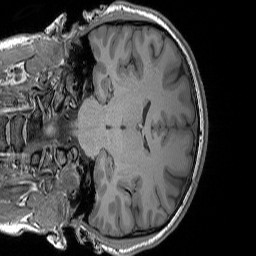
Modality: T1w
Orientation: coronal
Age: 27
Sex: male
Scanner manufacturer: siemens
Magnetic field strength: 3 T
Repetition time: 1.9 s
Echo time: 0.00302 s